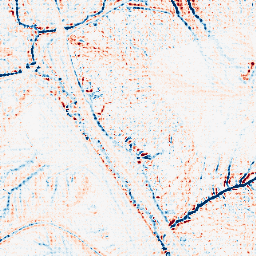
Category: edge_preserving
Decomposition family: median
Decomposition parameters: size: 7
Upsampling method: sinc_blackman
Upsampling parameters: scale: 4
kernel_size: 4
Upsampling scale: 4